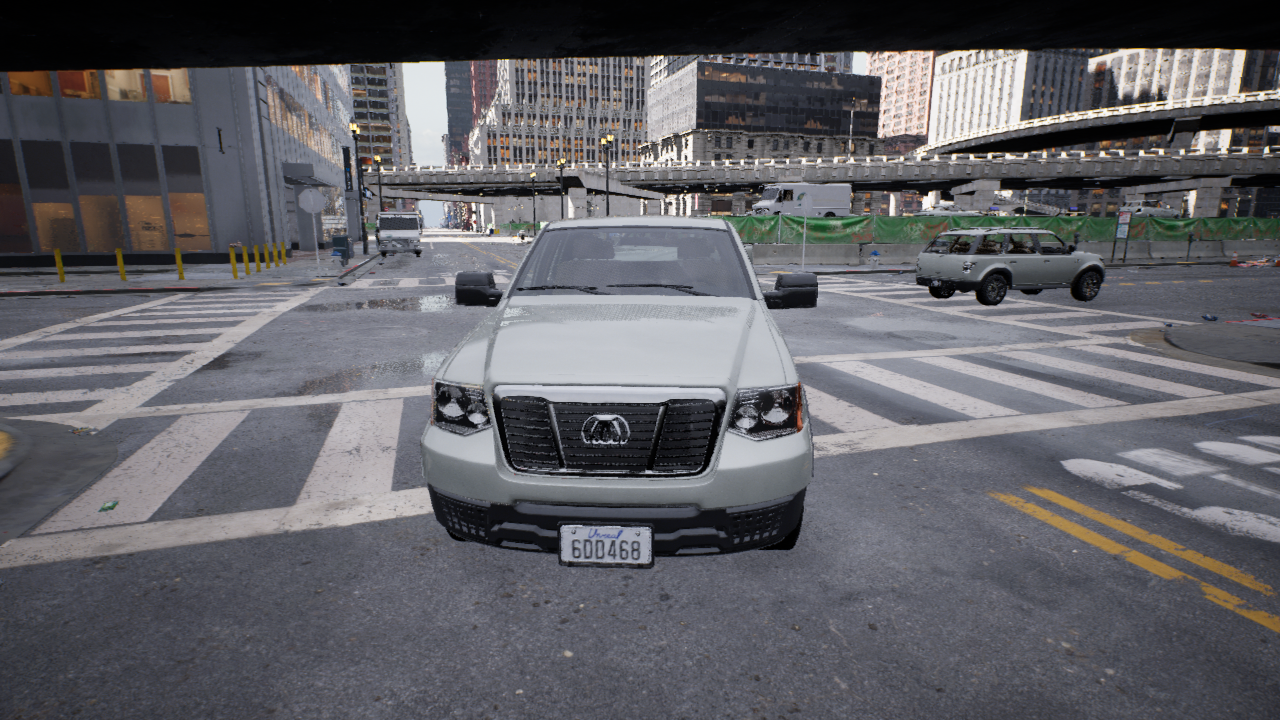
Venue: intersection
Lighting: clear day
Vehicle rig: pickup